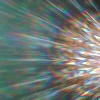
Label: sunburn